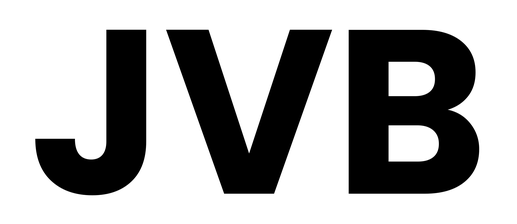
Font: Poppins-Bold